Aerial crown-view tile of a tropical tree (Barro Colorado Island, Panama), acquired 20240716:
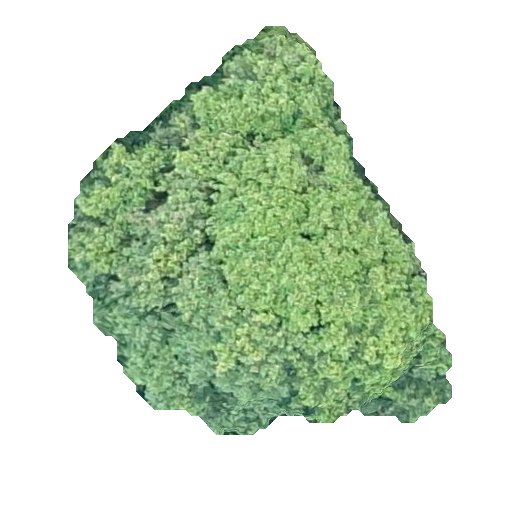
Species: Prioria copaifera
GBIF accepted scientific name: Prioria copaifera
Crown area: 160.103 m²